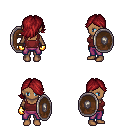
a pixel art fantasy rpg character, female body template, human, dark skin, maroon pirate shirt, magenta pants, brunette swoop hairstyle, gold gloves, shield, four views (front, back, left, right), 2x2 character sprite sheet, small pixel art, hard edges, no anti-aliasing